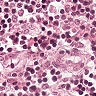
Metastatic tissue present: no